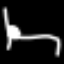
Label: bed